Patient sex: F
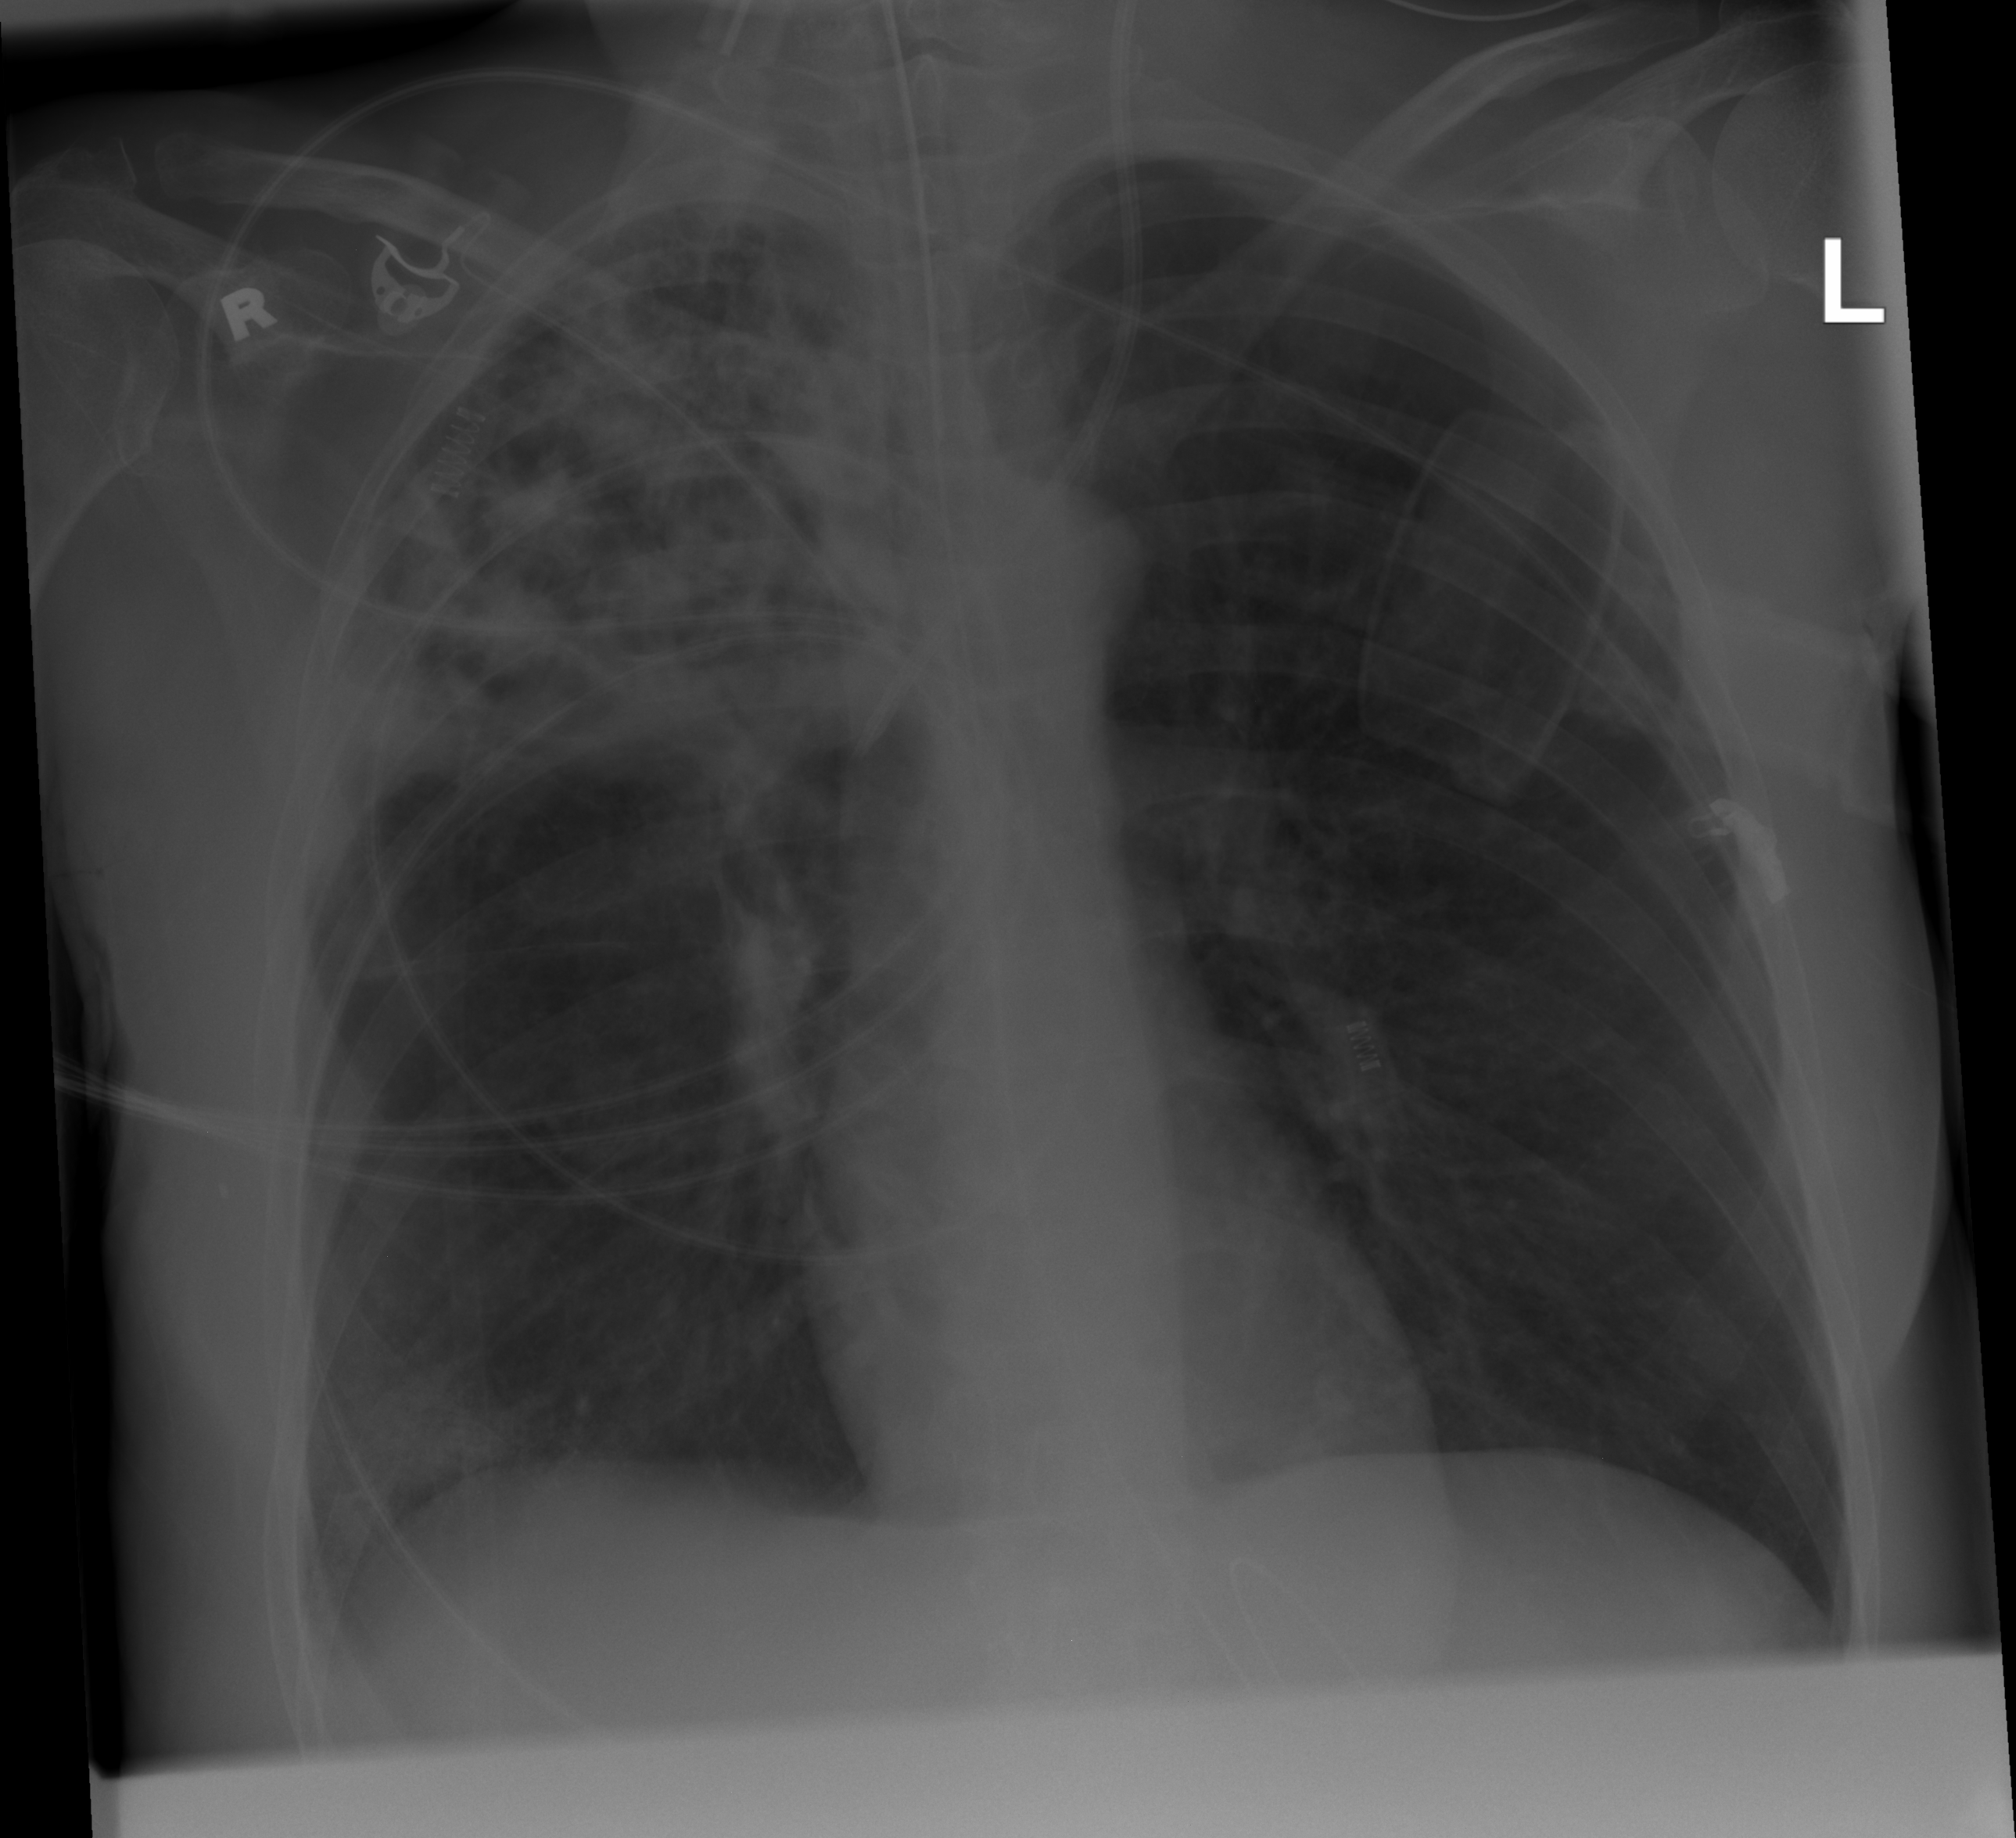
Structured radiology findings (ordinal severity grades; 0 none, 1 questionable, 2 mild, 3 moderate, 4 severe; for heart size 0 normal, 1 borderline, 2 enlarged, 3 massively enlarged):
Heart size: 0
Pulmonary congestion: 0
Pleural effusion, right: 1
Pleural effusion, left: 0
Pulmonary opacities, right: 4
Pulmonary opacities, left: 2
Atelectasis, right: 2
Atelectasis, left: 2